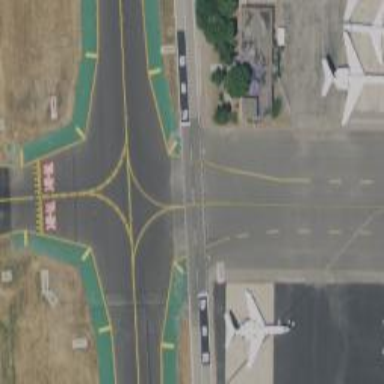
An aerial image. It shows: View of taxiway at the airport.